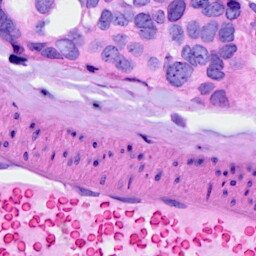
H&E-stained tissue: Breast